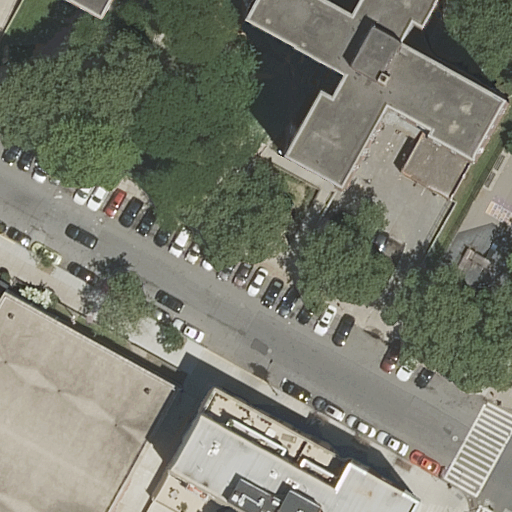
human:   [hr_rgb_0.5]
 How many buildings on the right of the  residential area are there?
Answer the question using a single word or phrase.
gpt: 0

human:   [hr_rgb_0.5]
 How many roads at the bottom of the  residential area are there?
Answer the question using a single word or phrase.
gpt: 2

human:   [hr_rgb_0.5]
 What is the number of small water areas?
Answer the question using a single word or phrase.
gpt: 0

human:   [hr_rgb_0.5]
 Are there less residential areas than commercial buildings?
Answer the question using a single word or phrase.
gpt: no

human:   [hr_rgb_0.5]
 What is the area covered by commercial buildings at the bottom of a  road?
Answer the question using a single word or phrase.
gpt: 0m2

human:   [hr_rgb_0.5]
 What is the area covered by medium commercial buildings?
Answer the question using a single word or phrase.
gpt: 0m2

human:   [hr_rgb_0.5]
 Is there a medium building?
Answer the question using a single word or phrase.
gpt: yes

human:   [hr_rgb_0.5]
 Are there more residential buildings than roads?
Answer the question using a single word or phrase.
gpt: yes

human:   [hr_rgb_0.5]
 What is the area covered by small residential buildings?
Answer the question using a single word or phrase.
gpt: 0m2

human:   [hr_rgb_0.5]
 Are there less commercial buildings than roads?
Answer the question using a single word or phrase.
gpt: yes

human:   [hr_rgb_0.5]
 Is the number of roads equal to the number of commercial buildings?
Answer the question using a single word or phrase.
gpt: no

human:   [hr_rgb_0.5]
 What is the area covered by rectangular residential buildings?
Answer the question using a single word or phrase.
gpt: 1029m2

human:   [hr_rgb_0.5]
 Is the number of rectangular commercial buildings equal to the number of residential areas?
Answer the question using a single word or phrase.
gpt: no

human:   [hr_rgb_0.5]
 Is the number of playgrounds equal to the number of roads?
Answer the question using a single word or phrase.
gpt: no

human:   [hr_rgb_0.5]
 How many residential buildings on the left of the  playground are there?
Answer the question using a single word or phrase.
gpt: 3

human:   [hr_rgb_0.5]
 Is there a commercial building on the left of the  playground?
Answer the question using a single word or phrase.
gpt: no

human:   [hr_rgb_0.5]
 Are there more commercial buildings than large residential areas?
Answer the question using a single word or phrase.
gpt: no

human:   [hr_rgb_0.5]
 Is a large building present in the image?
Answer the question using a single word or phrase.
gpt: yes

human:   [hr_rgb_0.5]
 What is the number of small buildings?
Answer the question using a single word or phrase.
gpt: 0

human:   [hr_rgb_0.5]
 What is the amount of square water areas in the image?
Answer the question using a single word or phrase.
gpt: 0

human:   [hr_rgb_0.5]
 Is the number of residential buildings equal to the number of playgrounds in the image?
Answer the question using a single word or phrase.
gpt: no

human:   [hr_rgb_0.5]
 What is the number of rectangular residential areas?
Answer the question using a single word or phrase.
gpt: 1

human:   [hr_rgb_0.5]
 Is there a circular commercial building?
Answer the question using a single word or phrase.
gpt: no

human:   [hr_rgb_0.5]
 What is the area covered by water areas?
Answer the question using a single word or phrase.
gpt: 0m2

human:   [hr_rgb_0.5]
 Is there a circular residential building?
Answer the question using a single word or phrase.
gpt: no

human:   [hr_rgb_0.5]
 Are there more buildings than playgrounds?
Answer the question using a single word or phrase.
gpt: yes

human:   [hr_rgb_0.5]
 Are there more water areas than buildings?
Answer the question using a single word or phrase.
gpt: no

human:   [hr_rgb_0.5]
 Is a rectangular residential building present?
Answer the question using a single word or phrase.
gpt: yes

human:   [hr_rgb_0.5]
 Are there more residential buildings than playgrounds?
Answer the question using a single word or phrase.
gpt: yes

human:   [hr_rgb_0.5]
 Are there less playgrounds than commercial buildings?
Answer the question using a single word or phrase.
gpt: no

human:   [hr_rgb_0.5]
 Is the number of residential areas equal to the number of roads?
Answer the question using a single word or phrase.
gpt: no

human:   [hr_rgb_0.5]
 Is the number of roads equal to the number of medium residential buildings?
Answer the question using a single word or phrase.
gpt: yes

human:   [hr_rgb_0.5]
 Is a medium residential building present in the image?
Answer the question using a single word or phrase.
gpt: yes

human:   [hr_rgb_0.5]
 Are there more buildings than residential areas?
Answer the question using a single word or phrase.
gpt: yes

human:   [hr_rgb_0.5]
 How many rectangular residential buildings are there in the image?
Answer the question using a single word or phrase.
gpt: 1

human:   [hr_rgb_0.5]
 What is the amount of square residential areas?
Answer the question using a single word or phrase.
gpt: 0